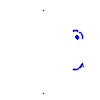
Particle: kaon